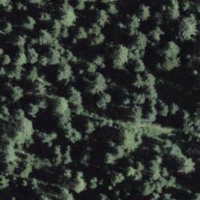
EUNIS habitat code: 43
Species observed at this site:
Achillea macrophylla